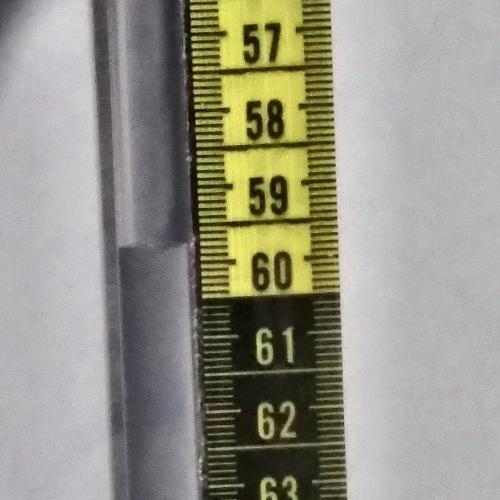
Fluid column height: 59.8 cm